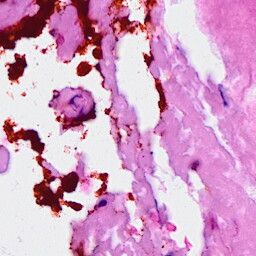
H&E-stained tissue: Breast